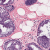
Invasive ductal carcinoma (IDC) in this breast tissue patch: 0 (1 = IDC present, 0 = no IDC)